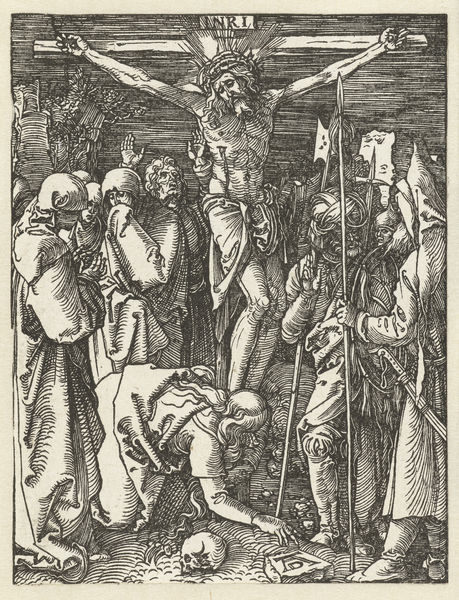
Titel: Kruisiging
Künstler: Albrecht Dürer
Standort: Amsterdam
Institution: Rijksmuseum
Schlagwörter: frauen, männer, zeichnung, tuch, johannes, schädel, stein, steine, holzschnitt, lanze, soldaten, ad, blut, kreuz, weinen, druck, stich, soldat, nimbus, christus, jesus, kreuzigung, wunden, lanzen, dürer, maria, magdalena, totenschädel, turban, dornenkrone, golgotha, albrecht, albrecht dürer, golgatha, inri, passion christi, große passion, kleine passion, 16. jahrhundert, 16. jahrhundedrt